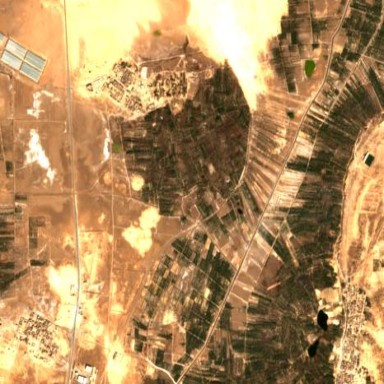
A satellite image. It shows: Beautiful orchard with date palms trees.